Interaction volume radius: 10 \u00c5
Interaction volume height: 15 \u00c5
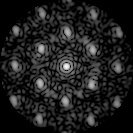
Disorder parameter: 0.3886